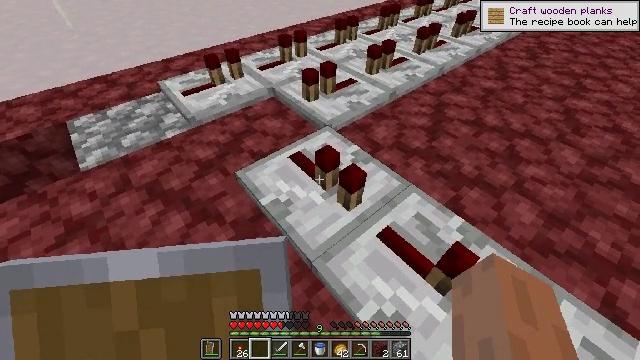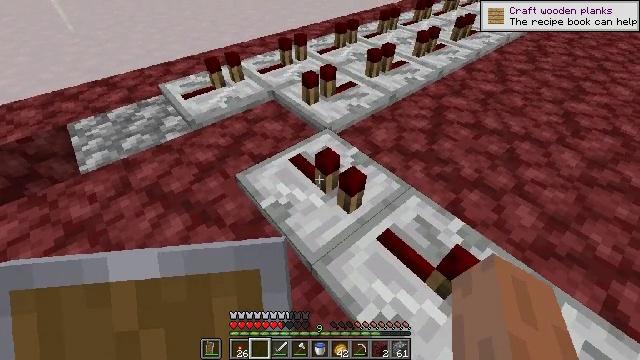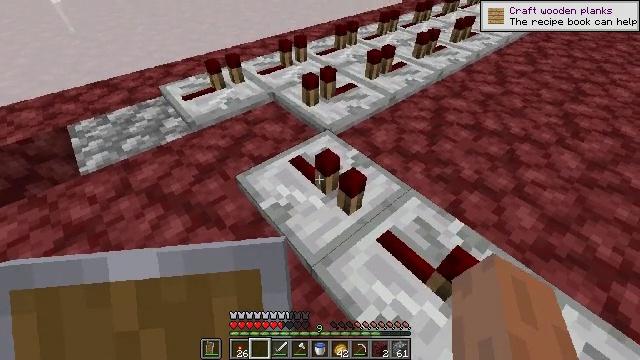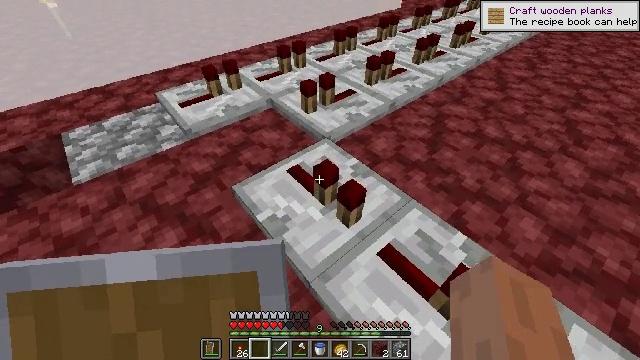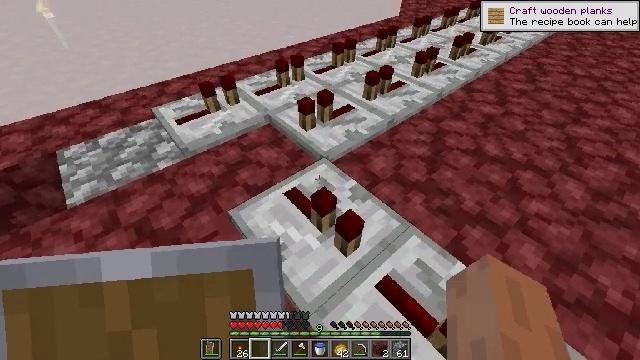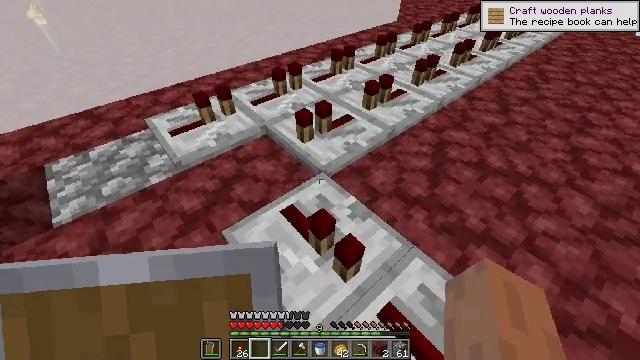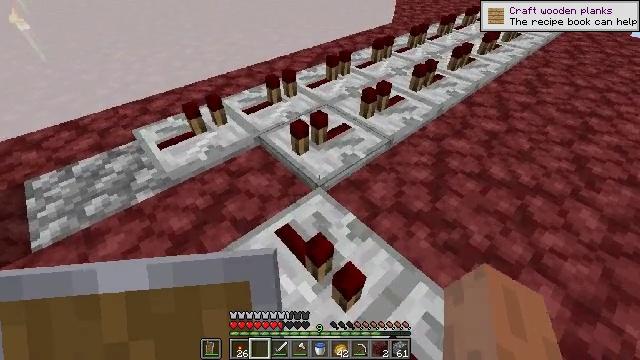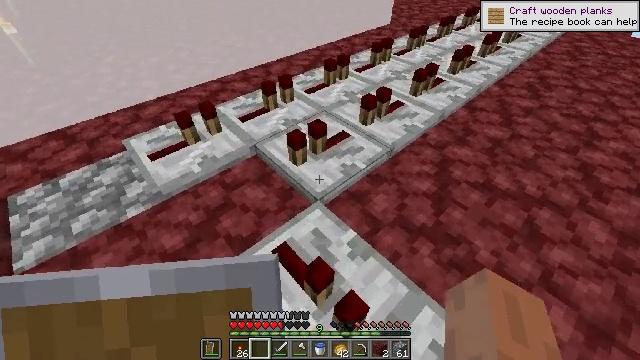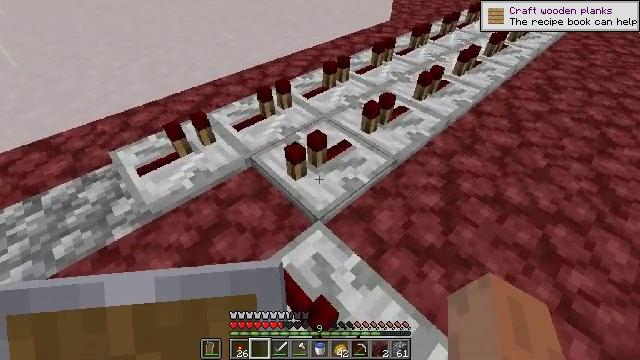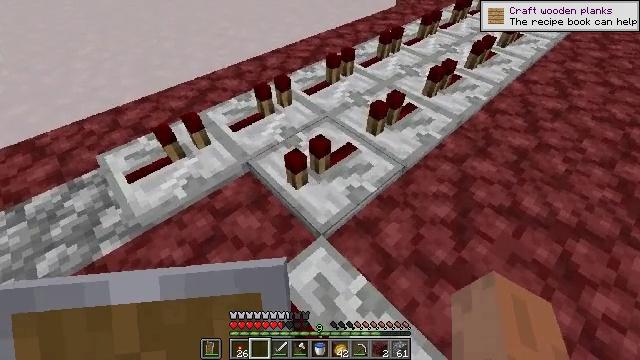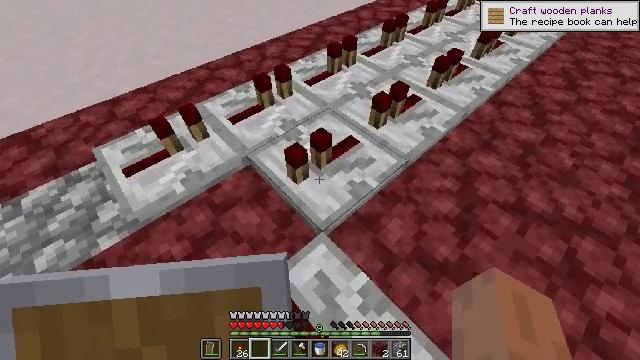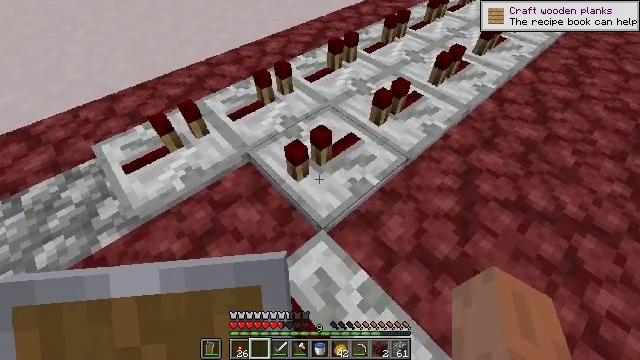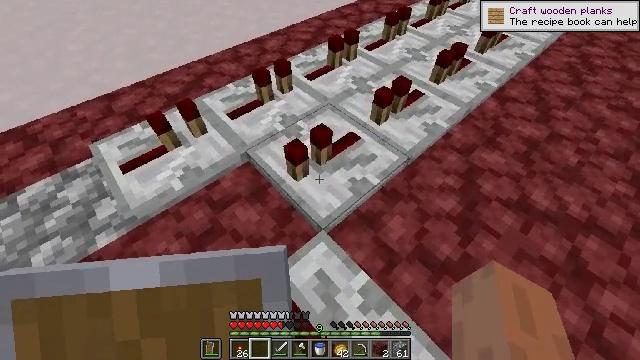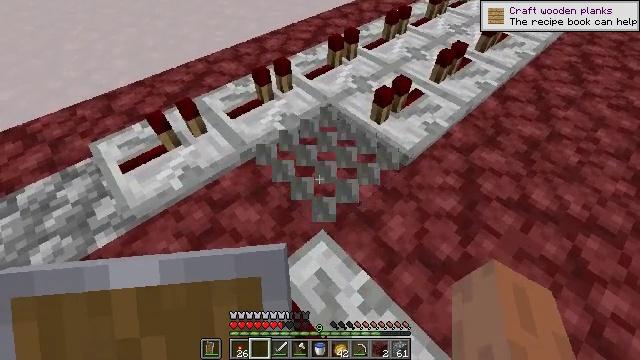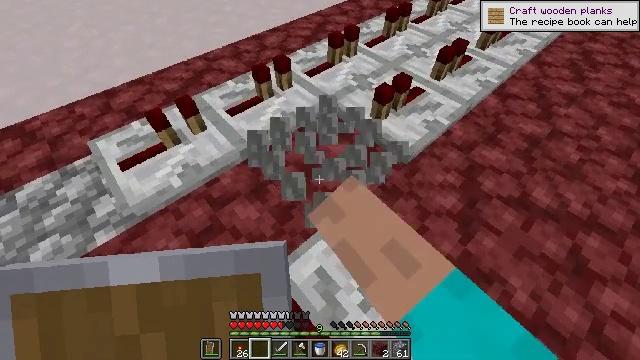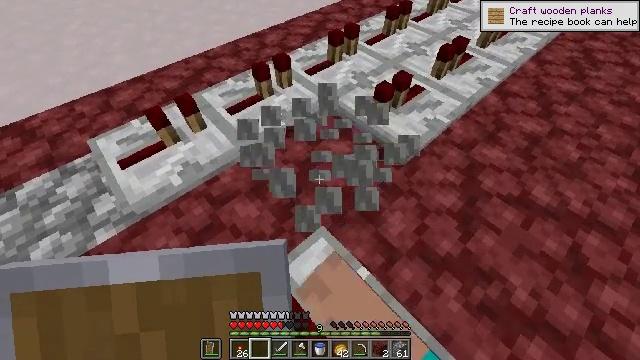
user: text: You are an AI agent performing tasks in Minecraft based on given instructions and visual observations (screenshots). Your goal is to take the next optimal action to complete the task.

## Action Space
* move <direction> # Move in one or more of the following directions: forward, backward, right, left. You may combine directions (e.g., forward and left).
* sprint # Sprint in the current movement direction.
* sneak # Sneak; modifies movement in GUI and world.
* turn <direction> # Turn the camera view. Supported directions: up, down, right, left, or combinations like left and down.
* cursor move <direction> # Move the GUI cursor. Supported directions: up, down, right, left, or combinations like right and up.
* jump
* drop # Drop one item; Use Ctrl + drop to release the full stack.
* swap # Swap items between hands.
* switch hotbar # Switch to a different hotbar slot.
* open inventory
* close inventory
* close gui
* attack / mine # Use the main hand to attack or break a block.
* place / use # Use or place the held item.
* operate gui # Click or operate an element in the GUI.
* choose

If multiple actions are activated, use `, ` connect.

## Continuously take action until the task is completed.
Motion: motion action
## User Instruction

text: Break the redstone repeater.
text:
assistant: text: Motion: no_op
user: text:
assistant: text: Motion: no_op
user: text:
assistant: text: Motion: move forward
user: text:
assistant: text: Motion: move forward
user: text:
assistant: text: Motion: move forward
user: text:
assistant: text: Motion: move forward, turn right
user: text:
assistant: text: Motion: move forward
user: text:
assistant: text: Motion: move forward, turn down
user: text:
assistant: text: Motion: turn down
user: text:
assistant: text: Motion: turn down
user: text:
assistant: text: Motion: no_op
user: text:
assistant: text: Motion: no_op
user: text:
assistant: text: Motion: attack / mine
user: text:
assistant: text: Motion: attack / mine
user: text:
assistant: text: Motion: attack / mine
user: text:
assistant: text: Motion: attack / mine
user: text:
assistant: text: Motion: attack / mine
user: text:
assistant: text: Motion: attack / mine
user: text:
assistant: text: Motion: attack / mine
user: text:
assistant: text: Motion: no_op
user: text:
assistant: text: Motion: no_op
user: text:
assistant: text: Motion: no_op
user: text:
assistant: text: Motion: no_op
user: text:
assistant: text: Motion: no_op
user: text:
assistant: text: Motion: no_op
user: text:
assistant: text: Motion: no_op
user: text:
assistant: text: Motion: move forward
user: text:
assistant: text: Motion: move forward
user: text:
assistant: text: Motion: move forward
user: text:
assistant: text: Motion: move forward, turn right